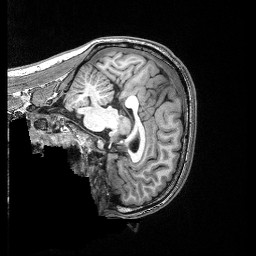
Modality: T1w
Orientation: sagittal
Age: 38
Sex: male
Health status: healthy
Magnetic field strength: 3 T
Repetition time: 2.53 s
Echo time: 0.00331 s